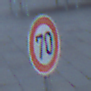
Verkehrszeichen: Geschwindigkeit70
Umgebung: Outdoor, Urban
Tageszeit: Dawn
Wetter: Clear
Licht: Natural
Jahreszeit: NotSpecified
Kontrast: LowContrast